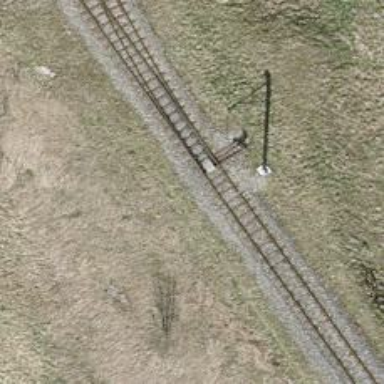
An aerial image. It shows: Narrow-gauge railway track with one electrified contact line.